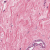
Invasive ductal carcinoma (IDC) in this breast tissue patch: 0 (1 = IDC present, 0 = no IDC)